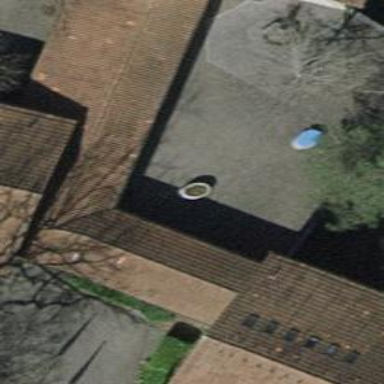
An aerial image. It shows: View of roof of building.